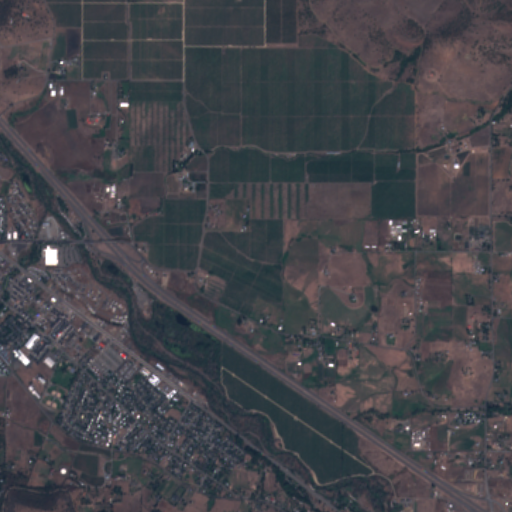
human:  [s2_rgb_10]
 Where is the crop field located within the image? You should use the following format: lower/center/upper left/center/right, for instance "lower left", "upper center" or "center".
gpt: The crop field is located in the lower left of the image.
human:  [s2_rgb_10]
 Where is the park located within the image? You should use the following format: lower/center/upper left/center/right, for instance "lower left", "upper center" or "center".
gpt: The park is located in the lower left of the image.
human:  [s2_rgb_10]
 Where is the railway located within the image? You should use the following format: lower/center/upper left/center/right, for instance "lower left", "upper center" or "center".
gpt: The railway is located in the lower of the image.
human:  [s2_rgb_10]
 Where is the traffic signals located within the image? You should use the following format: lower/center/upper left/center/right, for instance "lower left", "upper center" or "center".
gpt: The traffic signals is located in the center left of the image.
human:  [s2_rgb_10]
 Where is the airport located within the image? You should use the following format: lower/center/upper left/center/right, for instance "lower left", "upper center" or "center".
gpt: There is no airport in the image.